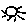
Label: sun